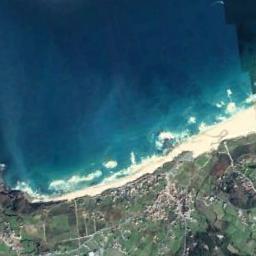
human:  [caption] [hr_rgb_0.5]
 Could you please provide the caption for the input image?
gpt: The blue sea waves impact the beach with green plants .

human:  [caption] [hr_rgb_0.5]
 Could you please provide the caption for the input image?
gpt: Deep blue water and green fields .

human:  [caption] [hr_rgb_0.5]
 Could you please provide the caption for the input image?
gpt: There aren't many green plants near the beach .

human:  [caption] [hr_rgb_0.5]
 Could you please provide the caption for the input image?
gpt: The type of beach is rocky coast and the sand on the beach is white .

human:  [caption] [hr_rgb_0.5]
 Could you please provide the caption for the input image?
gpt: The grass is beside the beach .